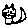
Label: cat